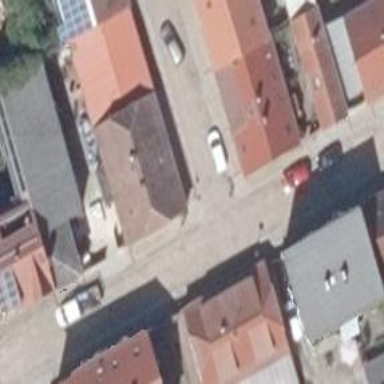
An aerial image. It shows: Residential road.